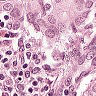
Metastatic tissue present: yes